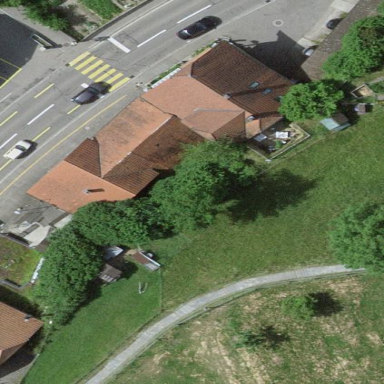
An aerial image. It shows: Garage.